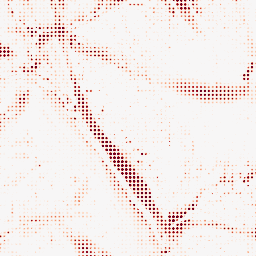
Category: morphological
Decomposition family: morphological_ellipse
Decomposition parameters: operation: opening
width: 30
height: 30
Upsampling method: sinc_blackman
Upsampling parameters: scale: 8
kernel_size: 4
Upsampling scale: 8